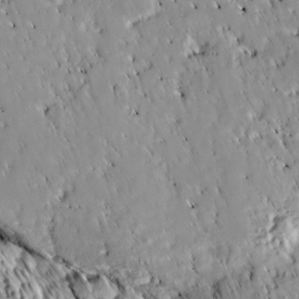
Label: non_frost